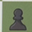
Piece: bP